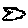
Label: cloud